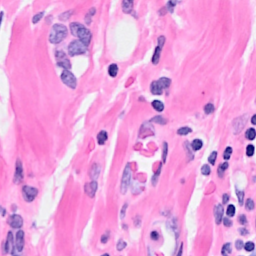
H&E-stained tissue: Breast